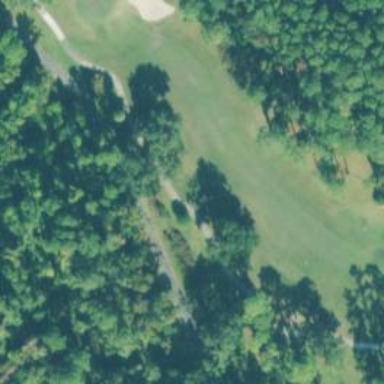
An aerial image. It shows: View of golf hole.